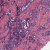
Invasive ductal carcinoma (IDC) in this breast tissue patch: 1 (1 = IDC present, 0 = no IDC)